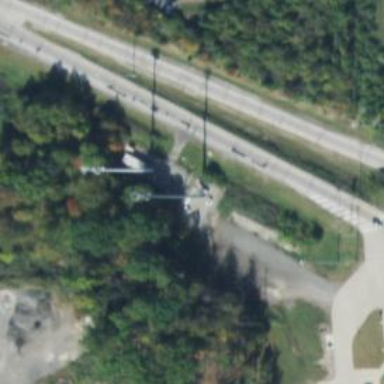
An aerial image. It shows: Mast tower used for communication.